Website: crate-barrel
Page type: receipt
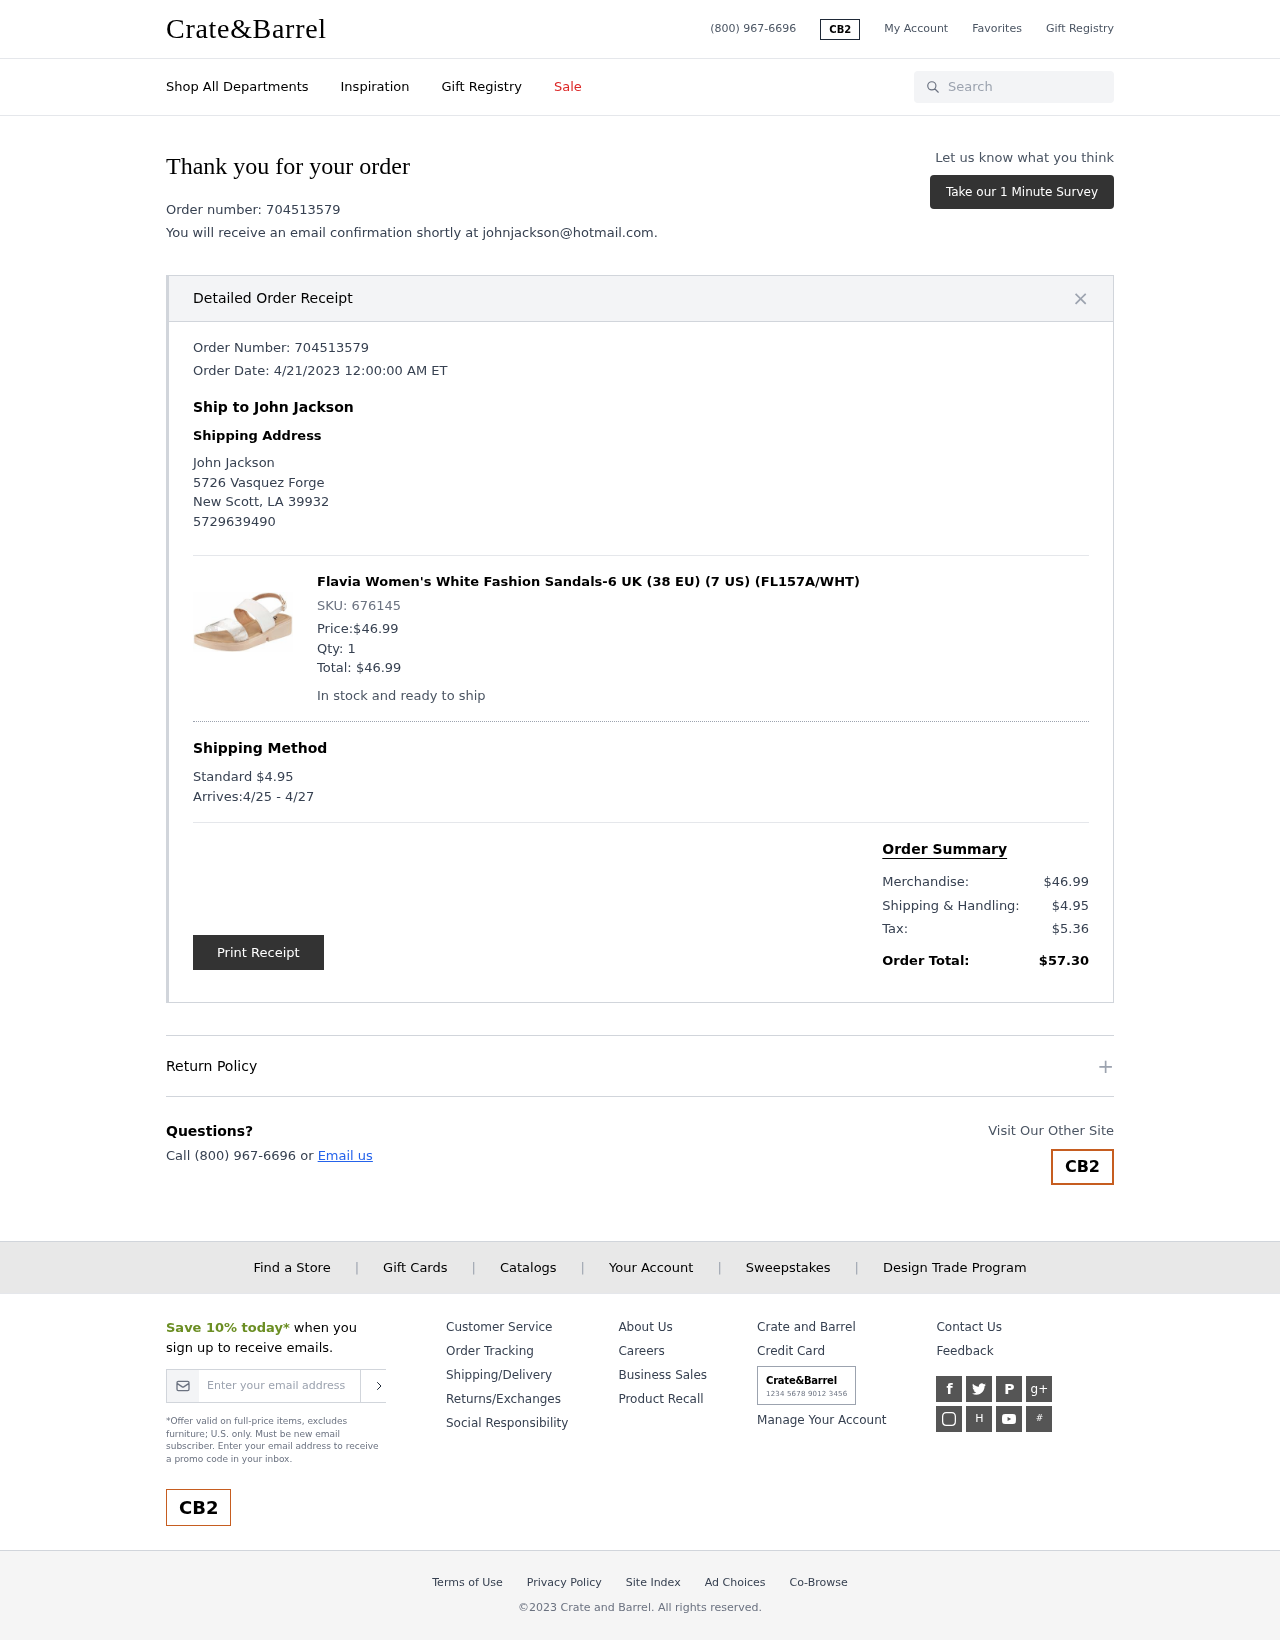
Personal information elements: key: PII_CITY
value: New Scott
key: PII_EMAIL
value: johnjackson@hotmail.com
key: PII_FULLNAME
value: John Jackson
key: PII_PHONE
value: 5729639490
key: PII_POSTCODE
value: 39932
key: PII_STATE_ABBR
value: LA
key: PII_STREET
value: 5726 Vasquez Forge
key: PII_FULLNAME2
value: John Jackson
Product elements: key: PRODUCT1_NAME
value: Flavia Women's White Fashion Sandals-6 UK (38 EU) (7 US) (FL157A/WHT)
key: PRODUCT1_PRICE
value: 46.99
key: PRODUCT1_QUANTITY
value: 1
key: PRODUCT1_SKU
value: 676145
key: PRODUCT1_TOTAL
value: $46.99
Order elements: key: ORDER_ID
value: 704513579
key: ORDER_DATE
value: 4/21/2023 12:00:00 AM ET
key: ORDER_SHIPPING_COST
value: $4.95
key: ORDER_DELIVERY_DATE
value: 4/25 - 4/27
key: ORDER_SUBTOTAL
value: $46.99
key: ORDER_SHIPPING_COST2
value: $4.95
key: ORDER_TAX
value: $5.36
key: ORDER_TOTAL
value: $57.30
Search elements: key: HEADER_SEARCH
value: Search